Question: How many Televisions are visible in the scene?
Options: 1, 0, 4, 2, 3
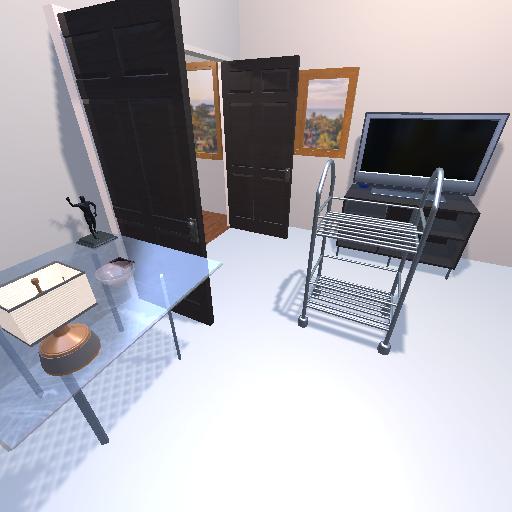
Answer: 1